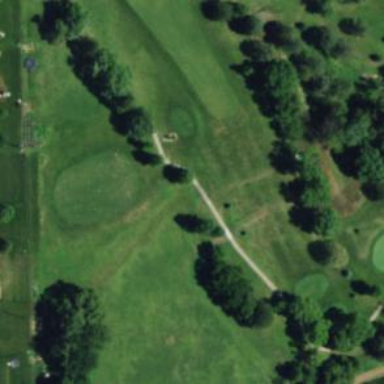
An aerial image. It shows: Golf hole.